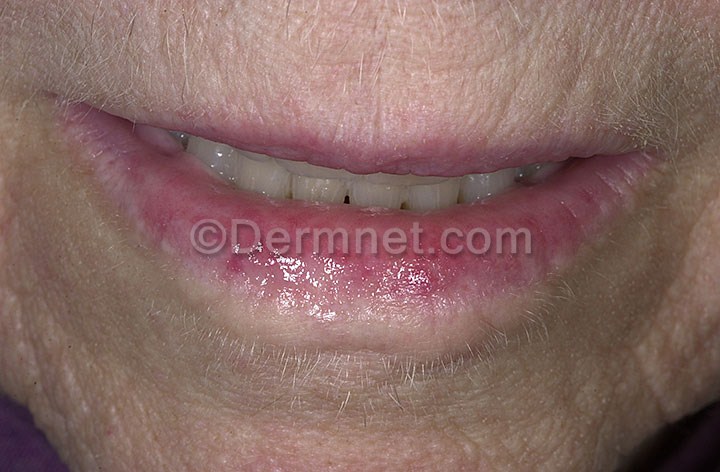
Disease: Light Diseases and Disorders of Pigmentation